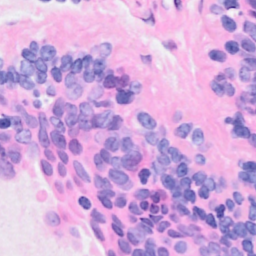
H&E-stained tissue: Breast